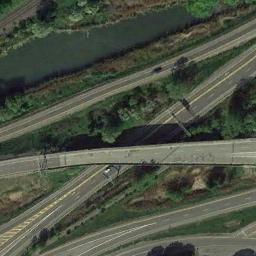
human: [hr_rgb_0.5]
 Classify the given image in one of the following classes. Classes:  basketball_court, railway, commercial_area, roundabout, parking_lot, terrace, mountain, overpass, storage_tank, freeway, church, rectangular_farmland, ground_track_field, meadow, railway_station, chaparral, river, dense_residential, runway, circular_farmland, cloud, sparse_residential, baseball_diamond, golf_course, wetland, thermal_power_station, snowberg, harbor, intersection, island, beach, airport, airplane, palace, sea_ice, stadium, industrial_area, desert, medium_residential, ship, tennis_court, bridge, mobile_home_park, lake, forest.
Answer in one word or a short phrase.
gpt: overpass